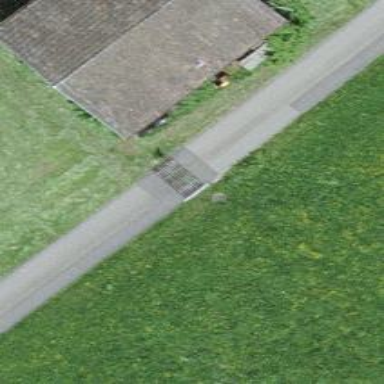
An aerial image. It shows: Cattle grid barrier.